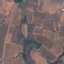
Label: PermanentCrop